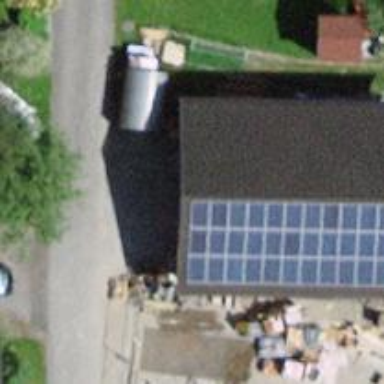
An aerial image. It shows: Shed.